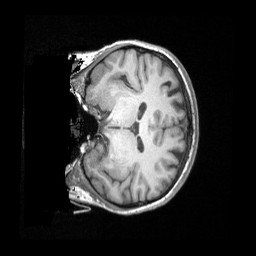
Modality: T1w
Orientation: coronal
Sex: female